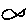
Label: fish